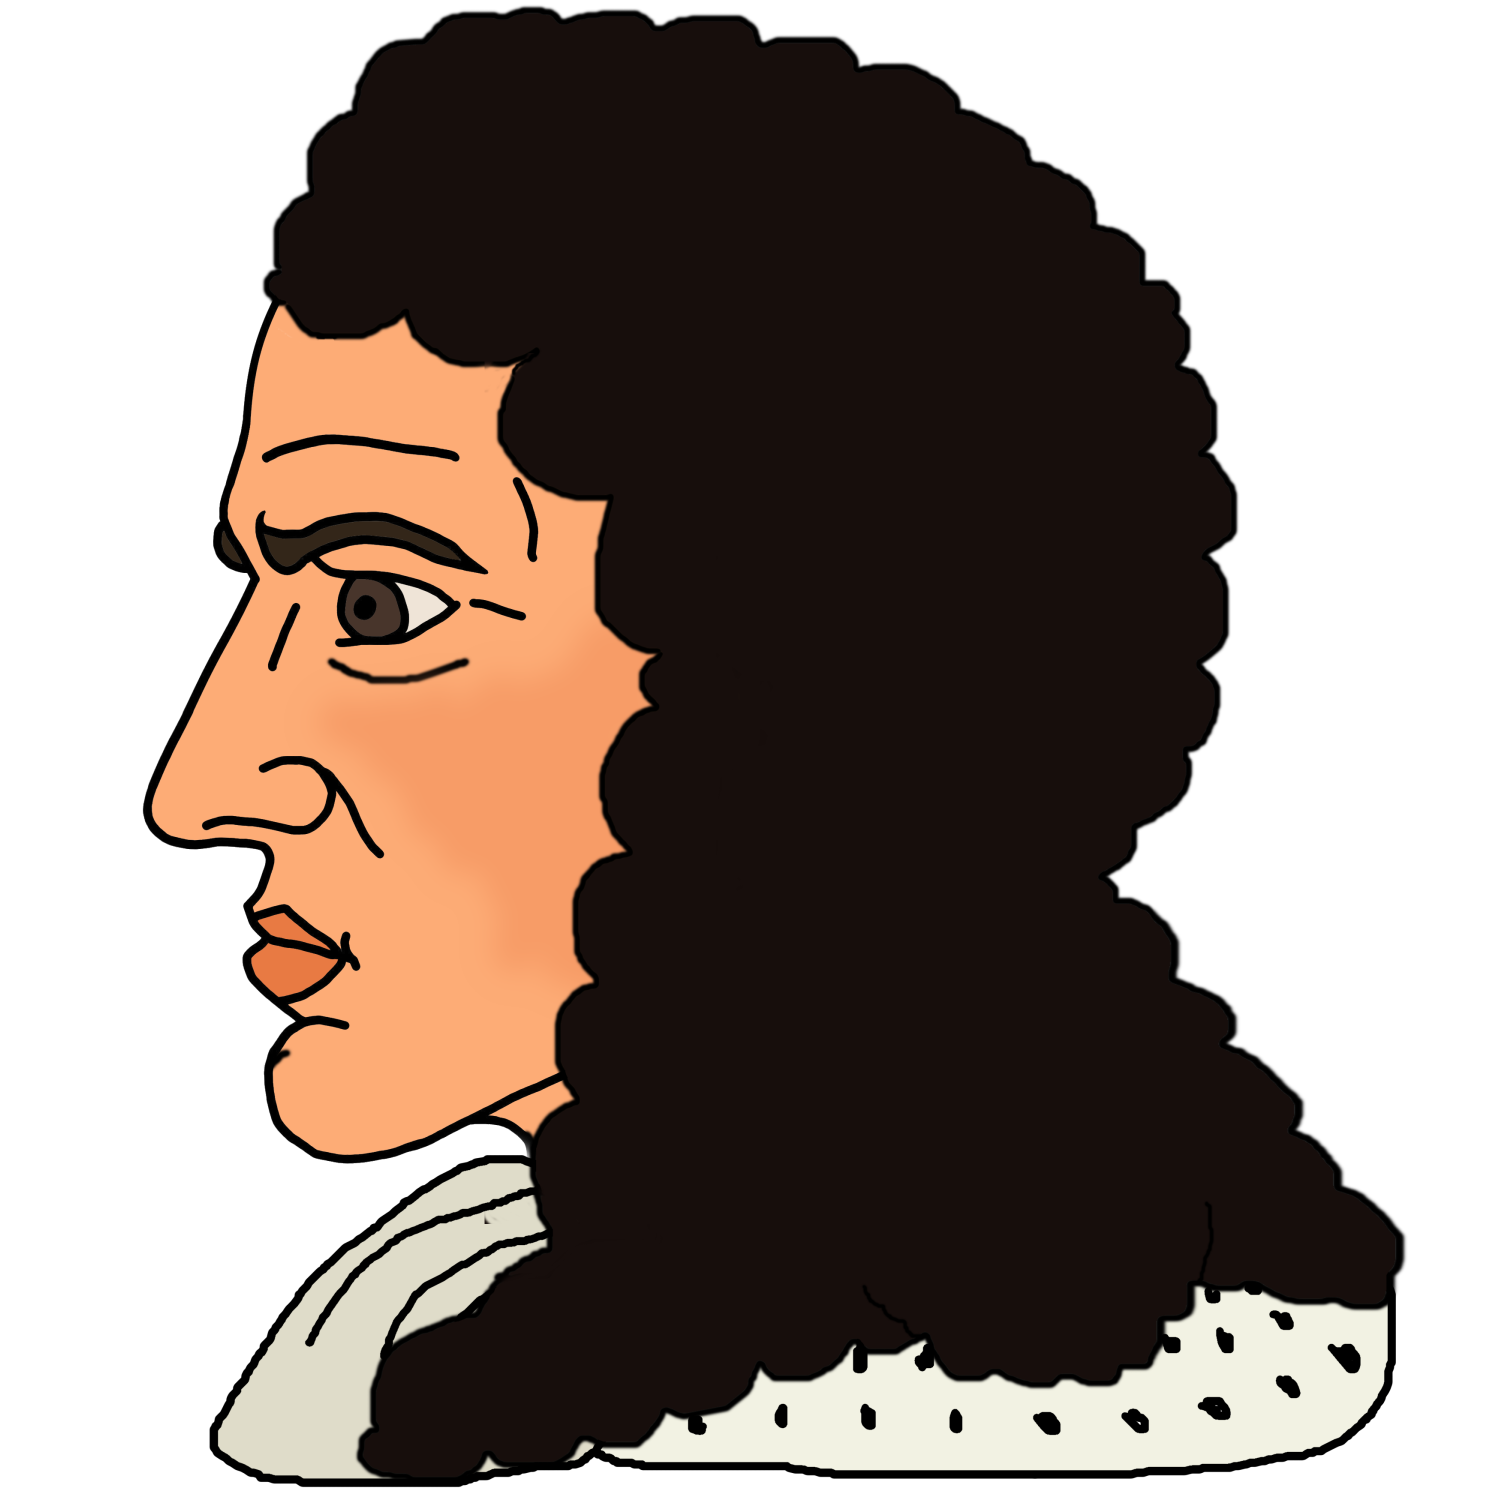
Label: 4_Yes_Chad